Question: In ActiveAdmin, when there are no items for the model (in my example User), it shows a default 'There are no Users yet. Create one'.

1. How can I remove this message?
2. Is there the possibility of customizinig it on per-page basis, that is having a particular message for a particular ActiveAdmin page?
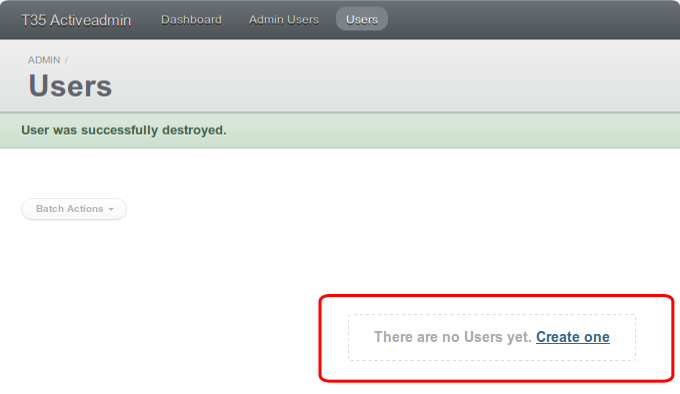
Answer: This is a MonkeyPatch:
Create a new file in lib folder and copy:
'''
module ActiveAdmin
module Views
# Build a Blank Slate
class BlankSlate < ActiveAdmin::Component
builder_method :blank_slate
def default_class_name
'blank_slate_container'
end
def build(content)
super(span(content.html_safe, class: "blank_slate"))
end
end
end
end
'''
Customize the content variable in build method to change the default message.